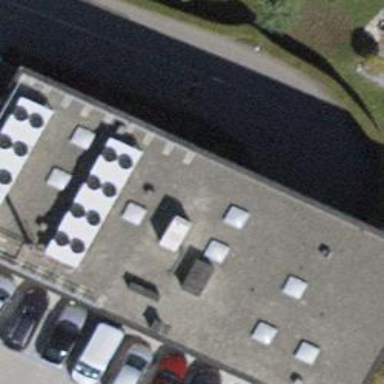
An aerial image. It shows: Parking area.